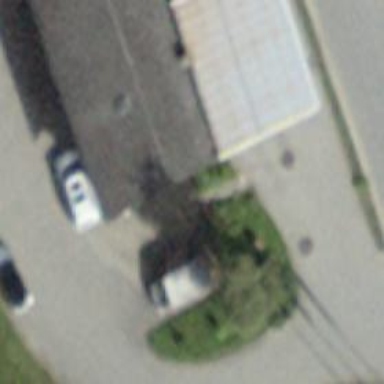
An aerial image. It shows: View of roof of building.